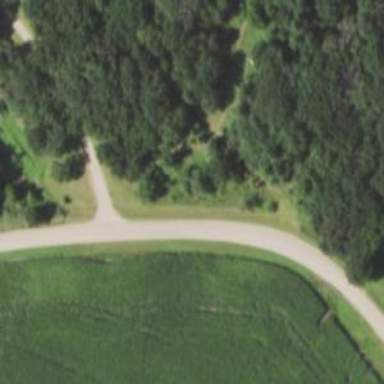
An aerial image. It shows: Track road.